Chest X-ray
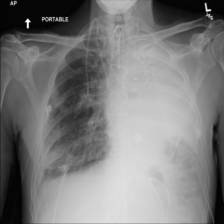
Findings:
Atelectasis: negative
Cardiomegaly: negative
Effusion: positive
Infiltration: negative
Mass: negative
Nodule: negative
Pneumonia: negative
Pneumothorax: negative
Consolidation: negative
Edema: negative
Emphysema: negative
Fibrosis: negative
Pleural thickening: negative
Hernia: negative